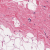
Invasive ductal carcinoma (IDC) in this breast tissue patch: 0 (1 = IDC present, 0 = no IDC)